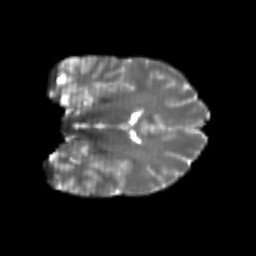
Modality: T2w
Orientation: coronal
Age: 21
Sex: male
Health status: healthy
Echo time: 0.074 s